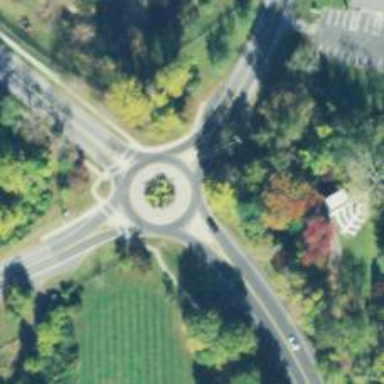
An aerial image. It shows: Tertiary road that leads to roundabout.